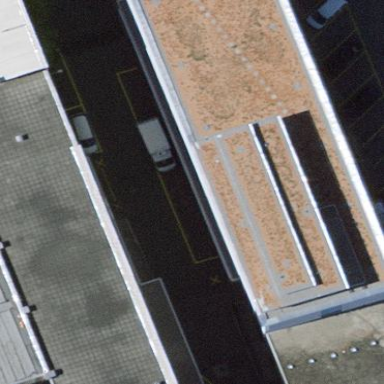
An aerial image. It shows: Commercial building.